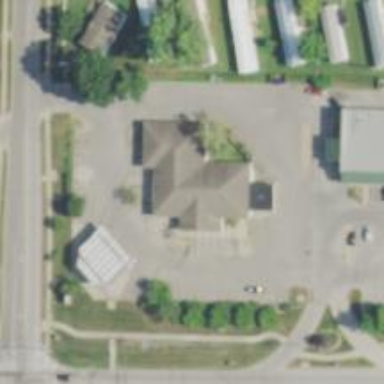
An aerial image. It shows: Convenience shop.